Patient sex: M
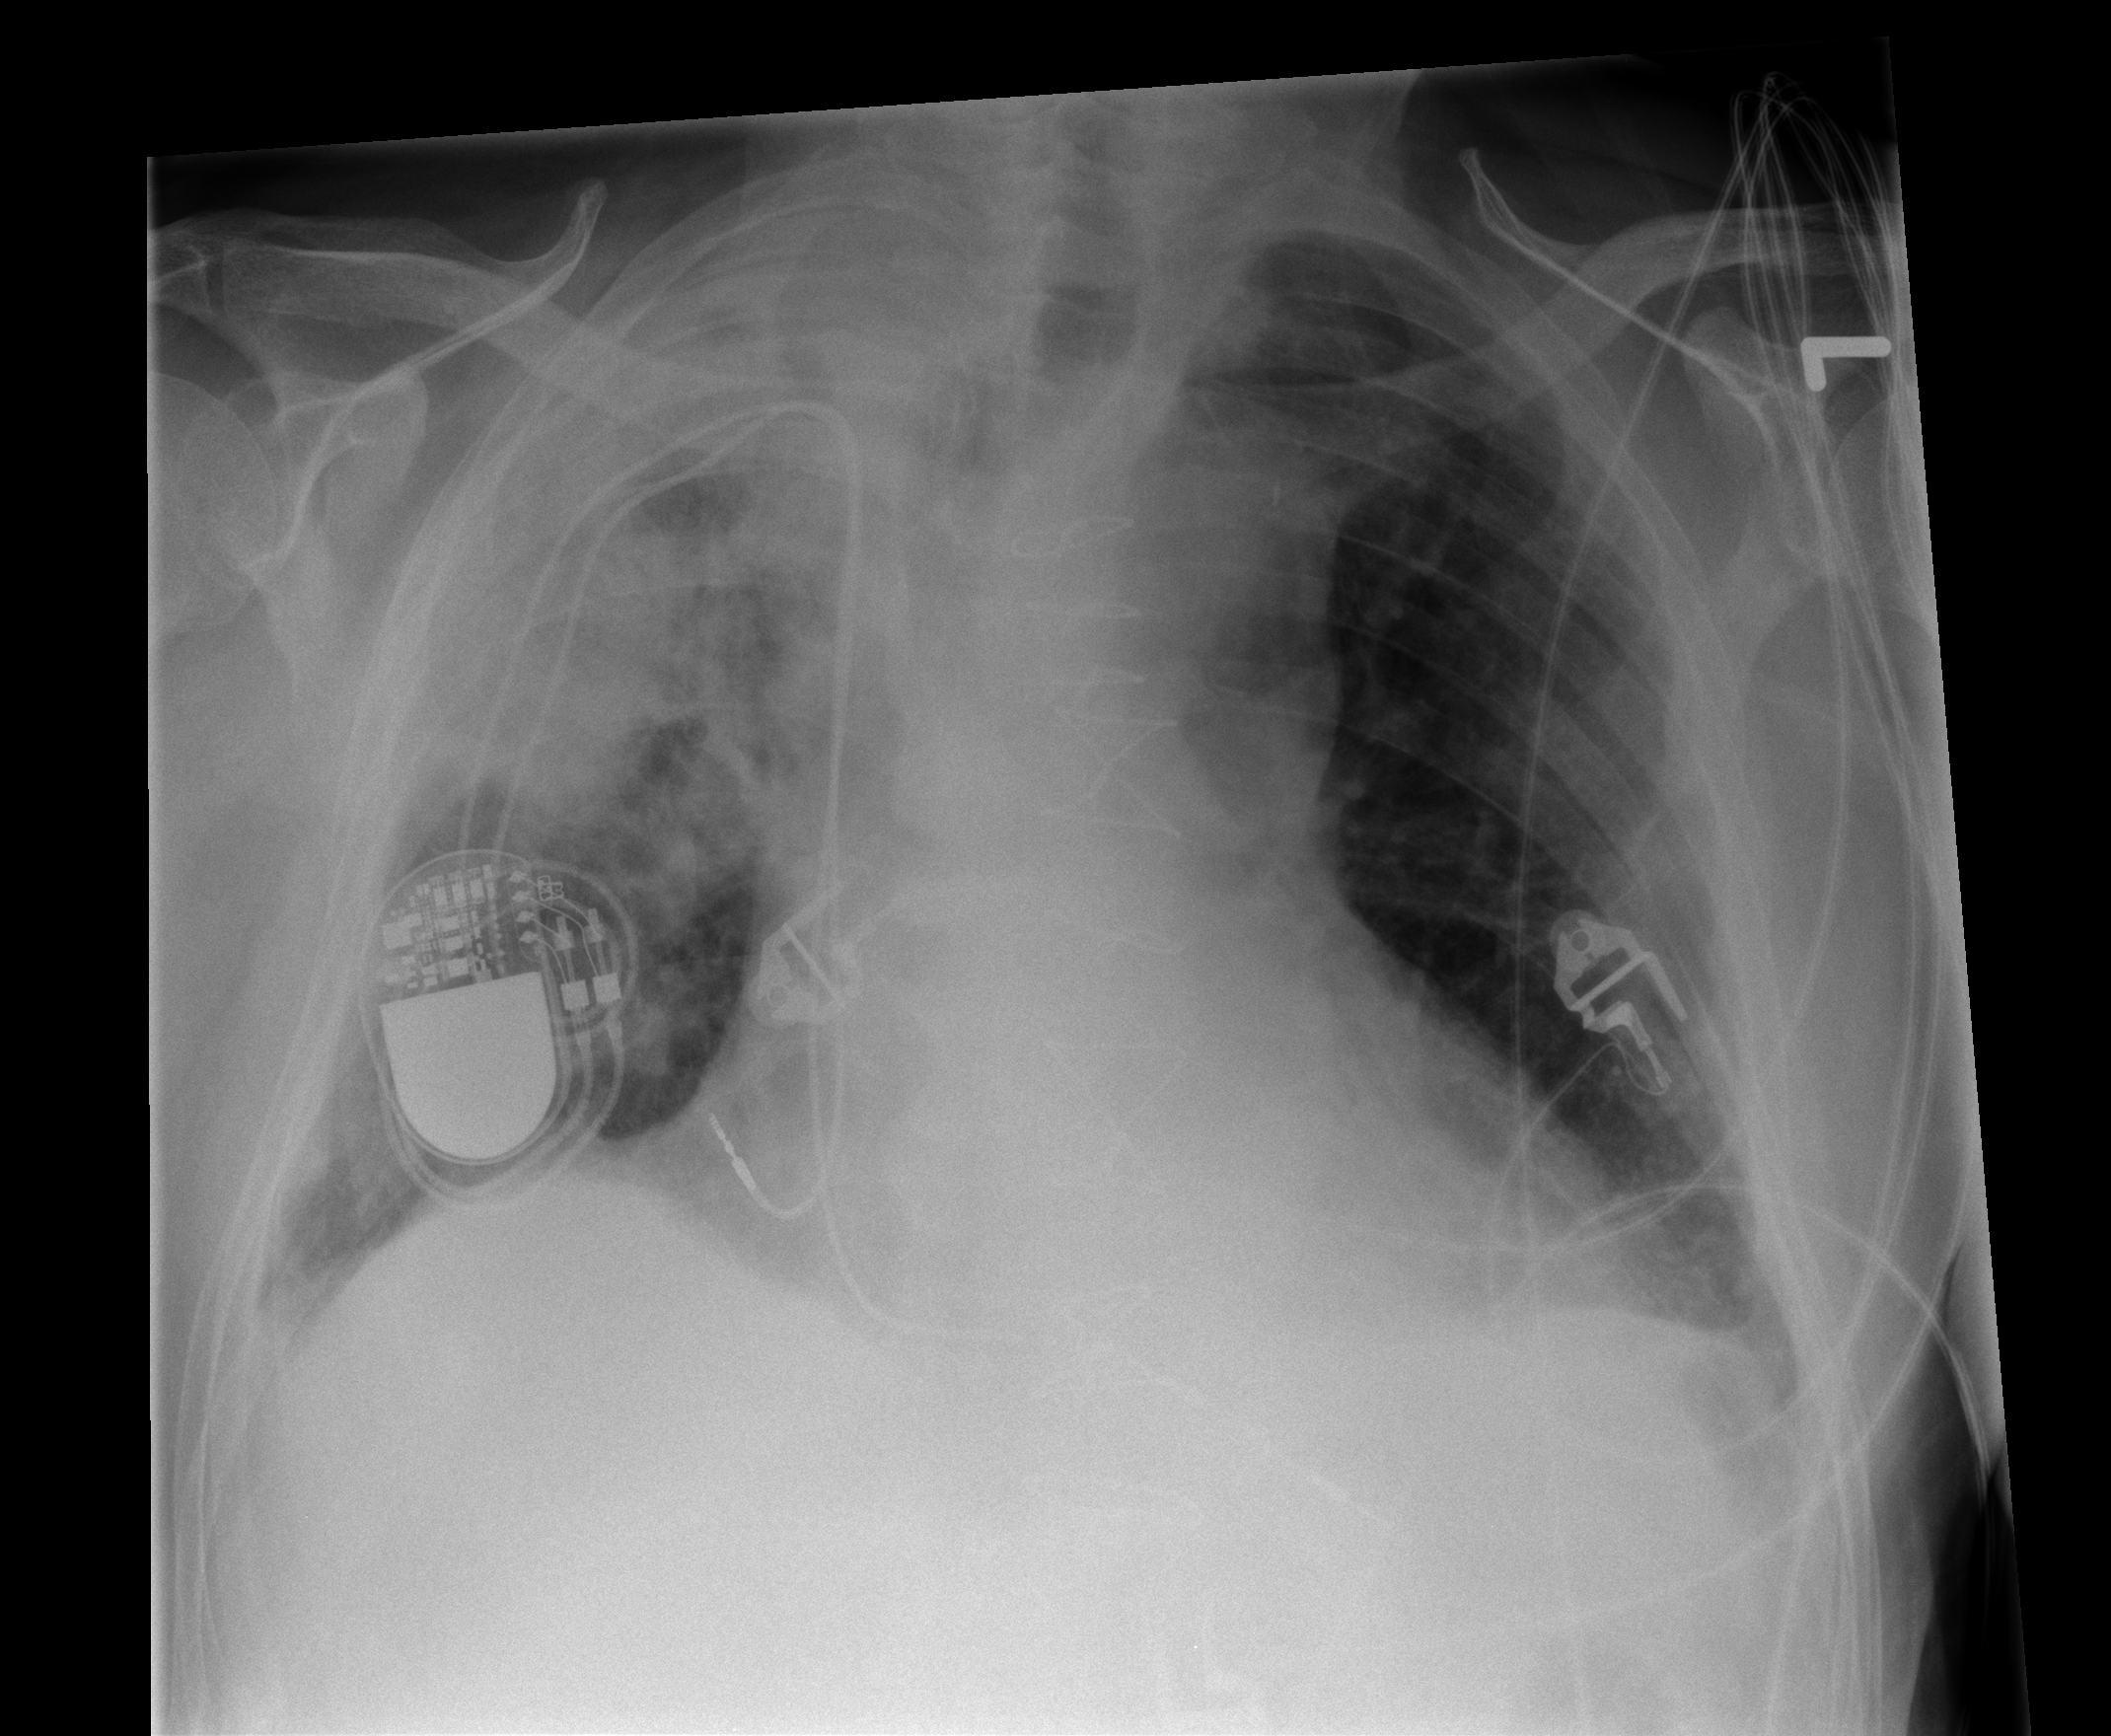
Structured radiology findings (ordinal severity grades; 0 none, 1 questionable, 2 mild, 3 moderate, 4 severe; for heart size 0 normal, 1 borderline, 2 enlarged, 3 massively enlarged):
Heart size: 2
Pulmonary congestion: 0
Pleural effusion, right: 1
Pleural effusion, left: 1
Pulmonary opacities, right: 4
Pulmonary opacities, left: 2
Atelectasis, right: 2
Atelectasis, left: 2